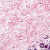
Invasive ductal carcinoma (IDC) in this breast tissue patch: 0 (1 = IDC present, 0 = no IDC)